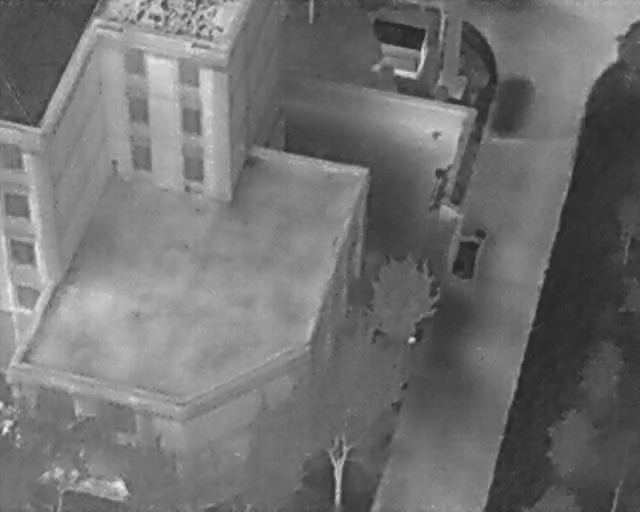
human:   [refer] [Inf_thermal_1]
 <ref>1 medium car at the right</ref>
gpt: <box>[[68, 47, 76, 53, 8]]</box>